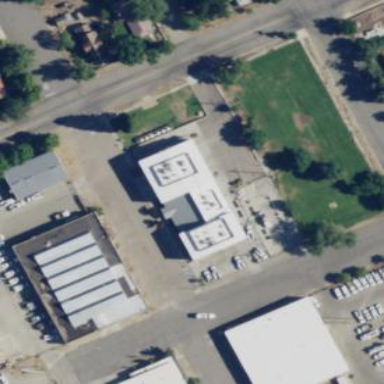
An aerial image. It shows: Service building.